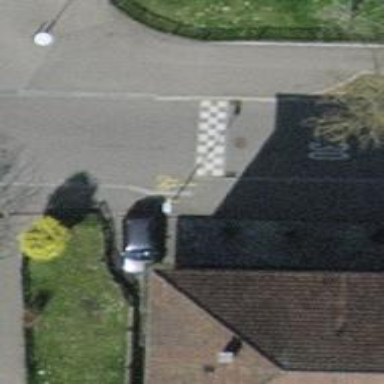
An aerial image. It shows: Table-style traffic calming feature.